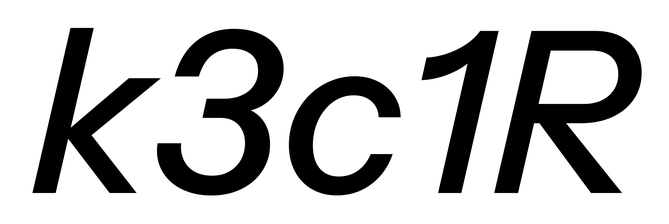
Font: InstrumentSans-Italic_Medium_Italic